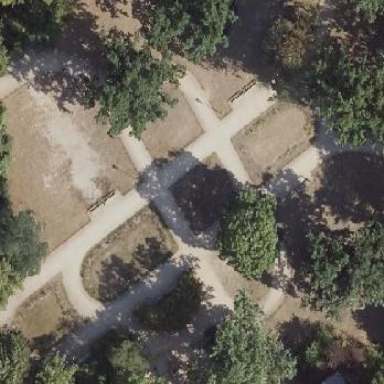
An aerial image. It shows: Park.